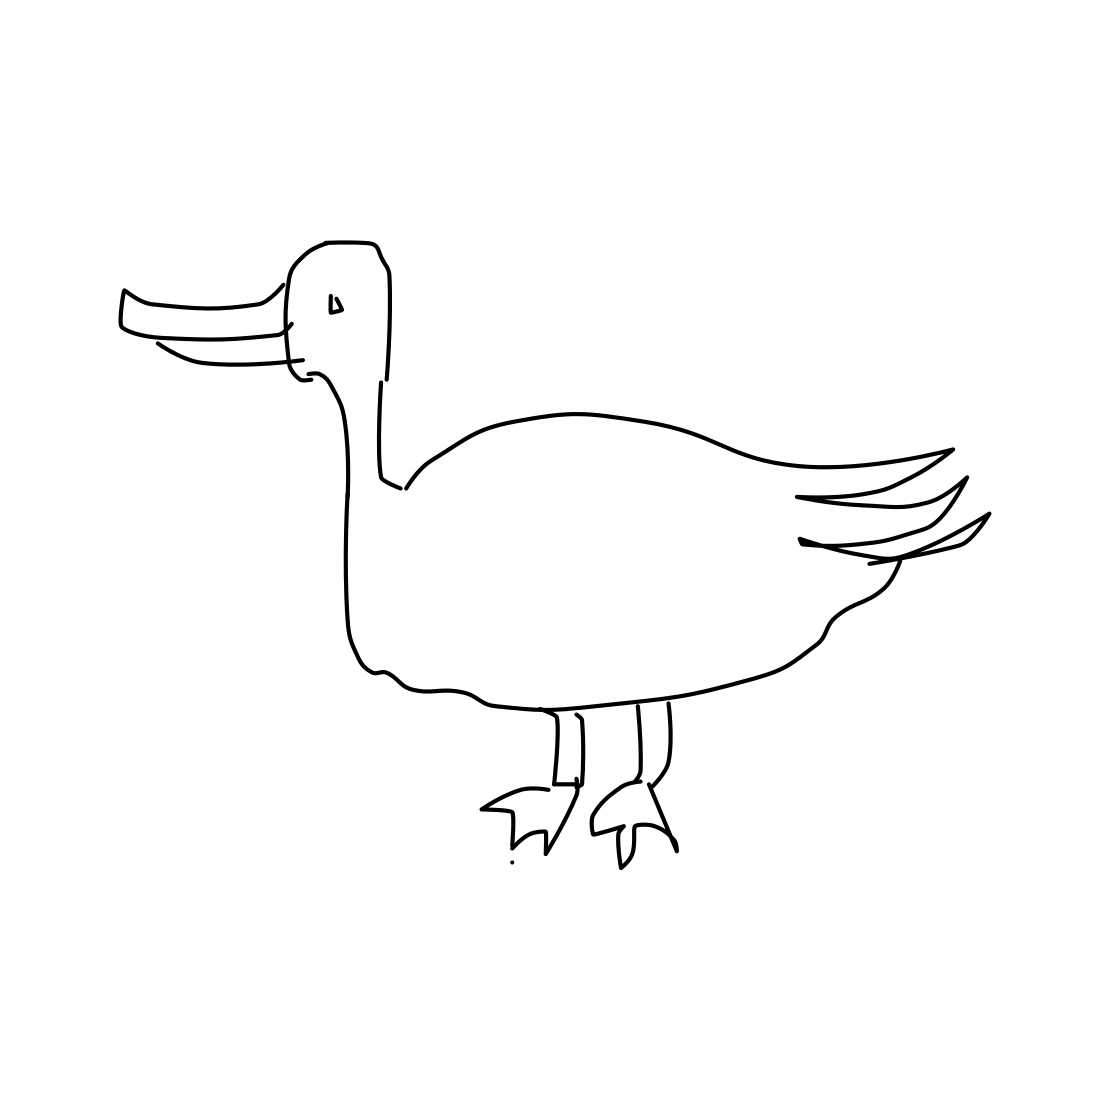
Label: duck